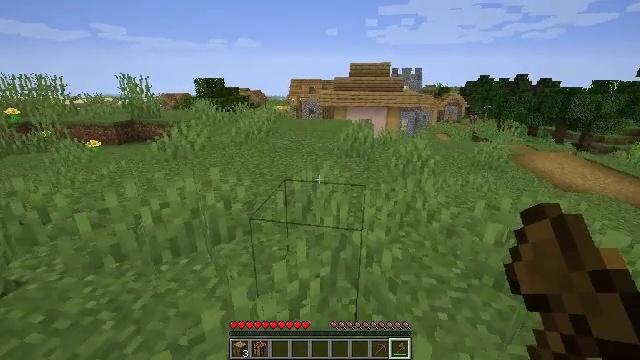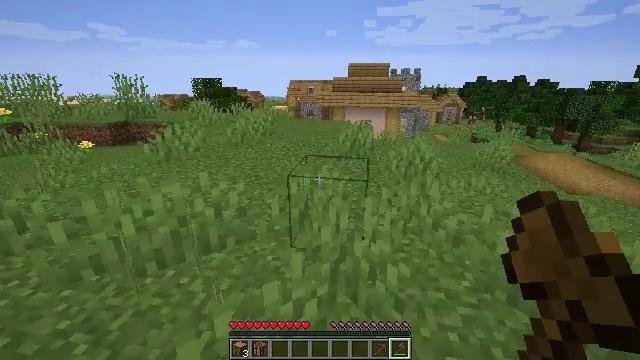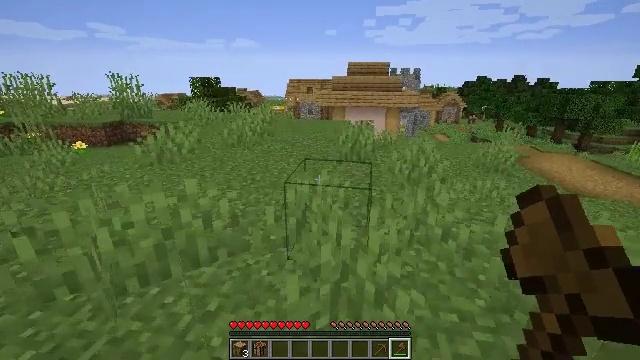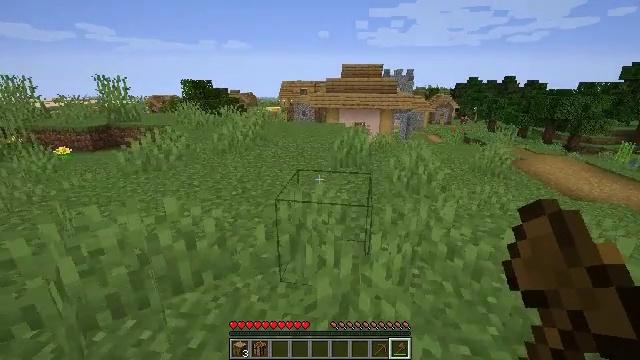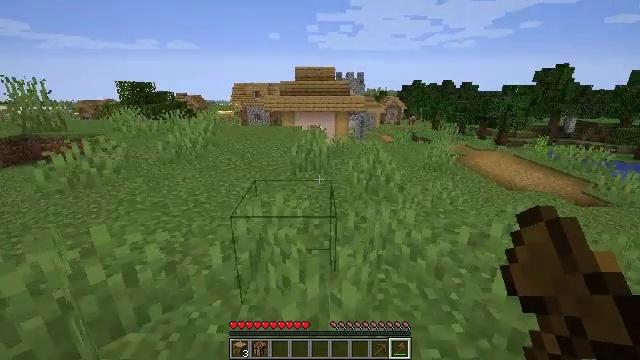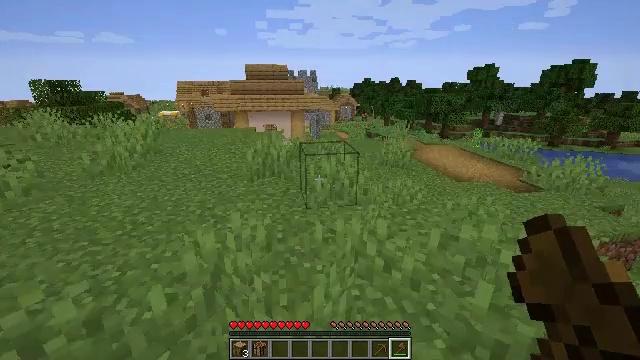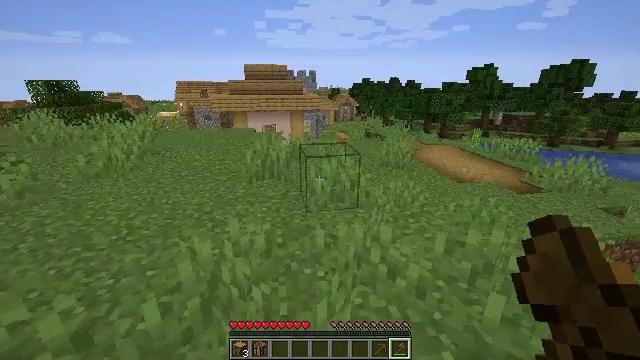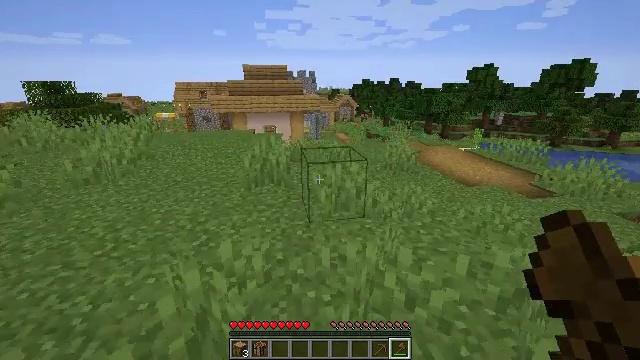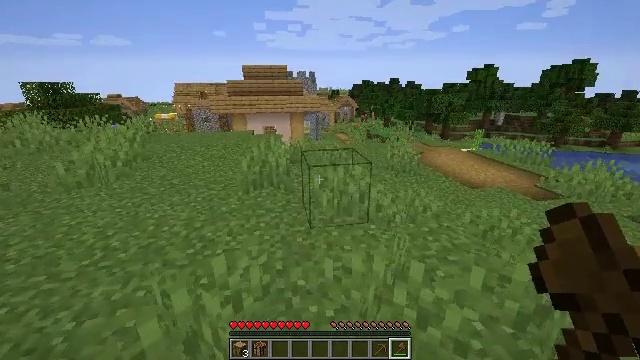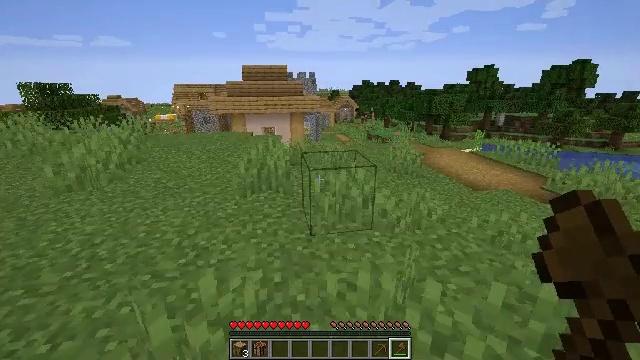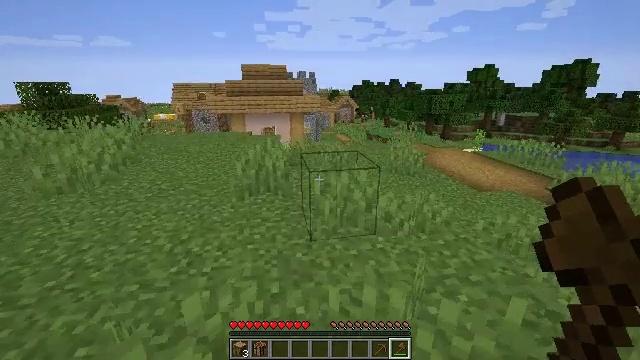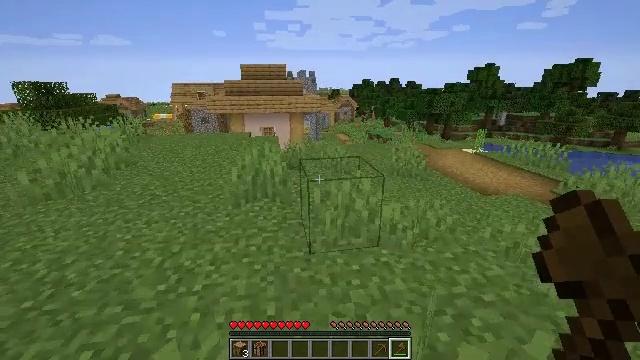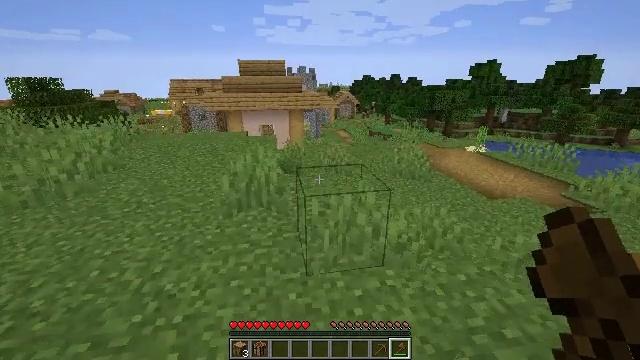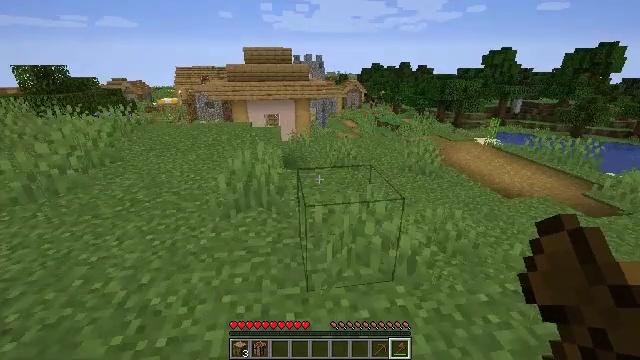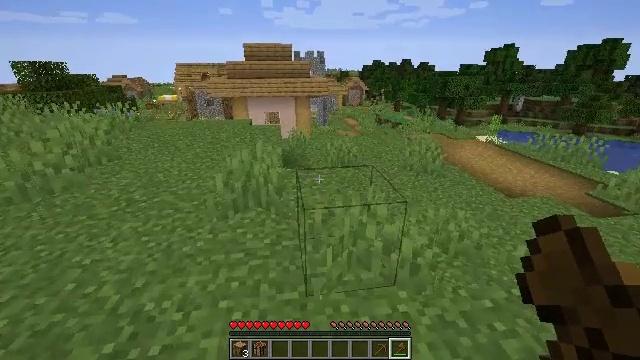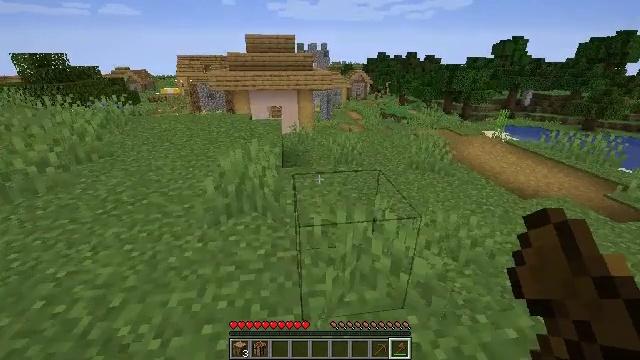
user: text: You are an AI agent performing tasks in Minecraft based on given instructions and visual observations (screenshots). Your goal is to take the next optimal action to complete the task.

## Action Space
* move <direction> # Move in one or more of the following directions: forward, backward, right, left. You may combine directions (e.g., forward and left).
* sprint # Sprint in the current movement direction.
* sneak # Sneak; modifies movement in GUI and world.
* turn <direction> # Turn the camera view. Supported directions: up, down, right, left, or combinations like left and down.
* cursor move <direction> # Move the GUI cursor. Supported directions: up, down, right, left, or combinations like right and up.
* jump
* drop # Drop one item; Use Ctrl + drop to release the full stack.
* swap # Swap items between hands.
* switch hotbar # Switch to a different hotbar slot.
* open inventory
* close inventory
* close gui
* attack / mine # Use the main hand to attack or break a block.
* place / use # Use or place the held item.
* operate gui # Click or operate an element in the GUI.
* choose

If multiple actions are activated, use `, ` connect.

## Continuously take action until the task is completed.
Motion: motion action
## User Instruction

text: Break the existing planks.
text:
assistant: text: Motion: move forward
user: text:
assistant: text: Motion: move forward
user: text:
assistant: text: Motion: move forward, turn right
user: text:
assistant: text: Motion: move forward, turn right
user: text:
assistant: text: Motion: move forward, turn right
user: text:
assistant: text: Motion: move forward
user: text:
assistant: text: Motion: move forward
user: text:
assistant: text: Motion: move forward
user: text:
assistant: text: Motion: move forward
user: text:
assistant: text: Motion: move forward
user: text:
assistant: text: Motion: move forward
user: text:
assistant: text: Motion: move forward
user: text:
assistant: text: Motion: move forward, turn left and down
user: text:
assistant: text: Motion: move forward
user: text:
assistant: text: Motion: move forward, turn down
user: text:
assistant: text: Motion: move forward, turn down
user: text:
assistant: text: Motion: move forward, turn down
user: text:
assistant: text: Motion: move forward, turn right and down
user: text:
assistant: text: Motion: move forward, turn right and down
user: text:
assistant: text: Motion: move forward
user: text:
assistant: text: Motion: move forward
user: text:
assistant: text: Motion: move forward, turn left and up
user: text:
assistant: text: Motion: move forward, turn left and up
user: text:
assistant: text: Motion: move forward
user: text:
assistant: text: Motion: move forward
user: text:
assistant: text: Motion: move forward, turn left
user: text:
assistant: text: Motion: move forward, turn left and up
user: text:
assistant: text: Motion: move forward, turn left
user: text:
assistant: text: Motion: move forward
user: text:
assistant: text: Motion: move forward